Interaction volume radius: 10 \u00c5
Interaction volume height: 15 \u00c5
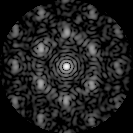
Disorder parameter: 0.5684